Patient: sex M, age 72
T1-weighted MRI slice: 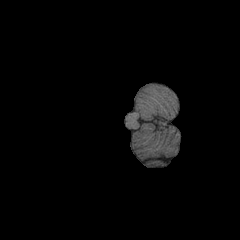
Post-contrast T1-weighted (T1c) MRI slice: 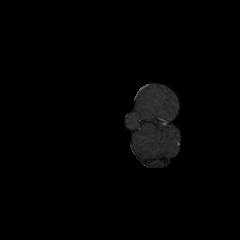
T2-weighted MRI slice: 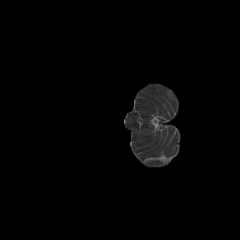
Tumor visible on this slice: no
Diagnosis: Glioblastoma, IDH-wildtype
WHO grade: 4